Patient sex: M
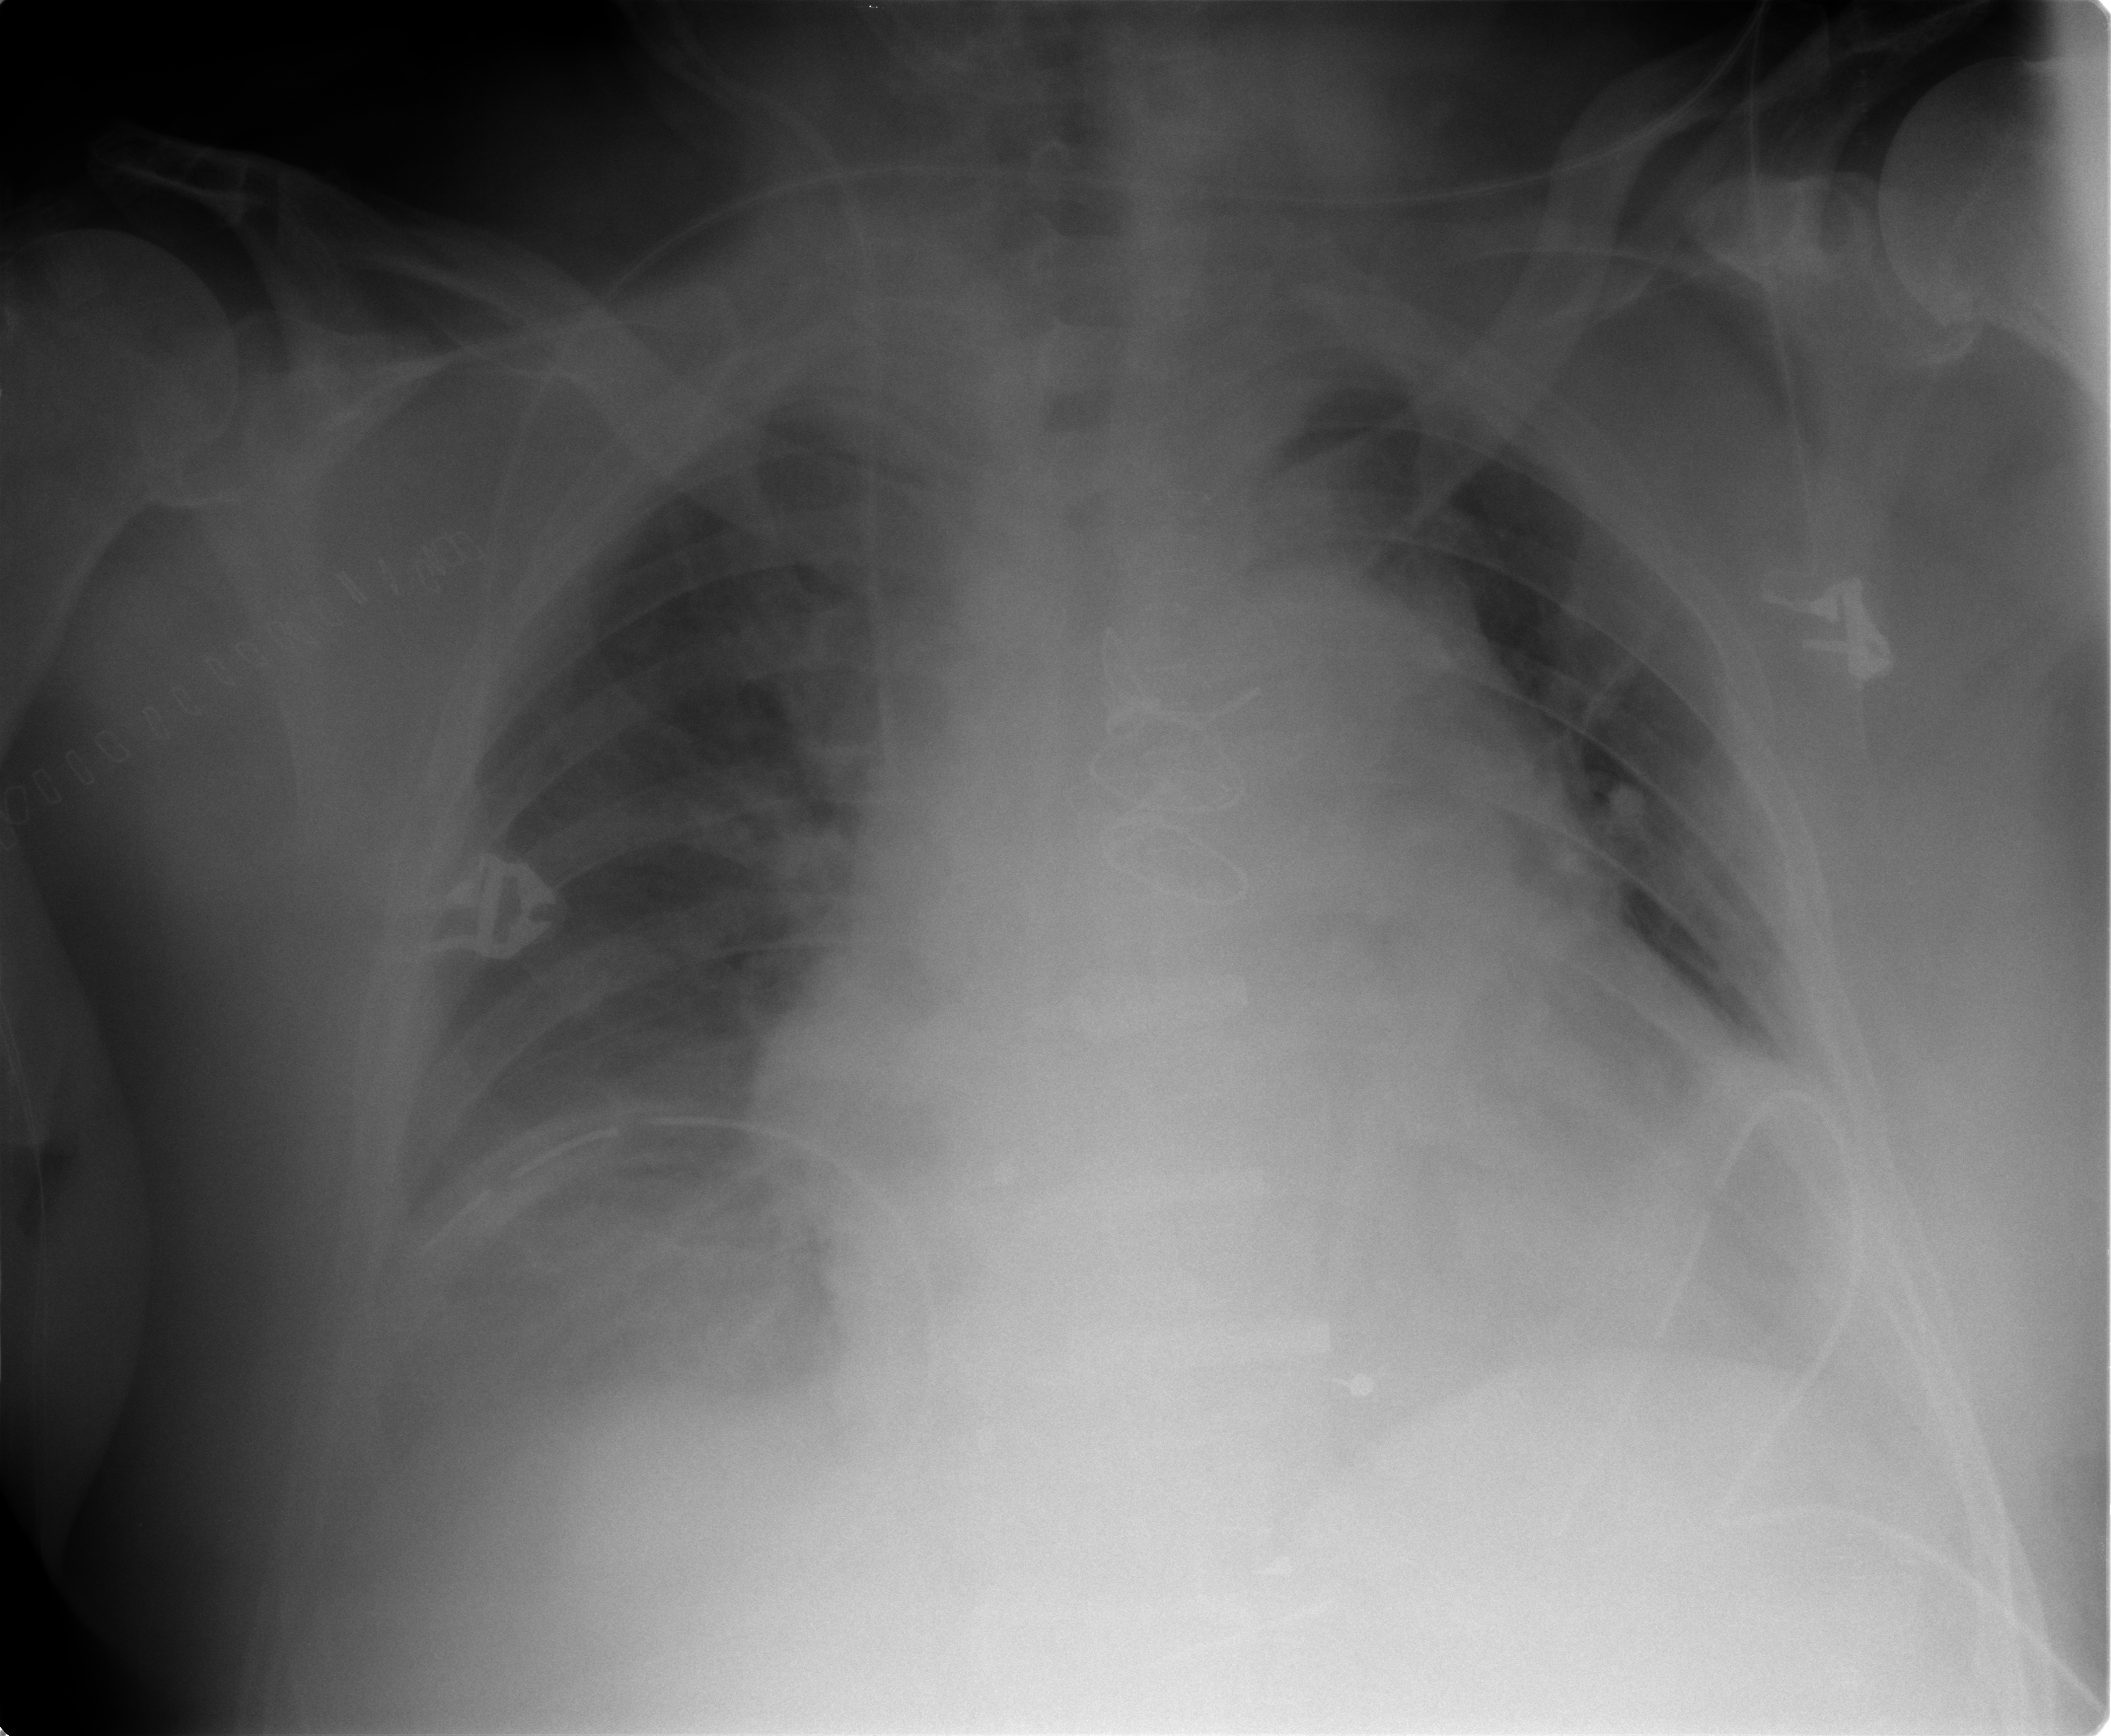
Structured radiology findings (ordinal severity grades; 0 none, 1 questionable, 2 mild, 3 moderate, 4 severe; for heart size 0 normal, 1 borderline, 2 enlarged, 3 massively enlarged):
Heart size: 2
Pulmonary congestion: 2
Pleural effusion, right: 3
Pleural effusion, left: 2
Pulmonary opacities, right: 2
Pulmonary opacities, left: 0
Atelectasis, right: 3
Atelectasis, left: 3